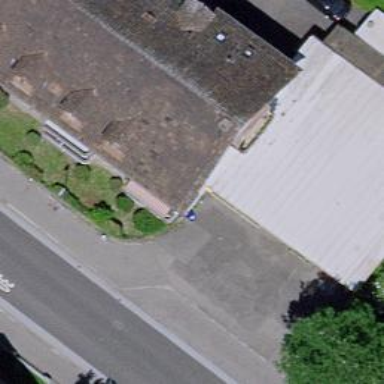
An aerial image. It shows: Post box is visible.